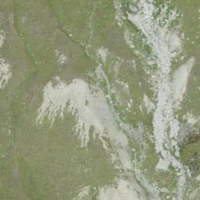
EUNIS habitat code: 48
Species observed at this site:
Doronicum grandiflorum